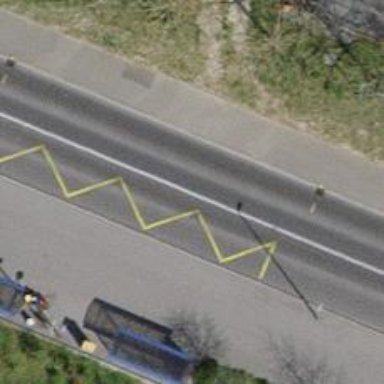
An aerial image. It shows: Public transport stop position.